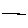
Label: line